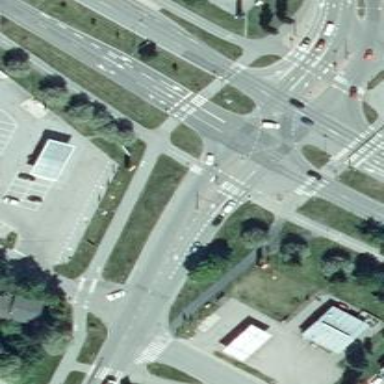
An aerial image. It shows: Cycleway with asphalt surface. There is crossing with island on the cycleway.